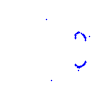
Particle: proton